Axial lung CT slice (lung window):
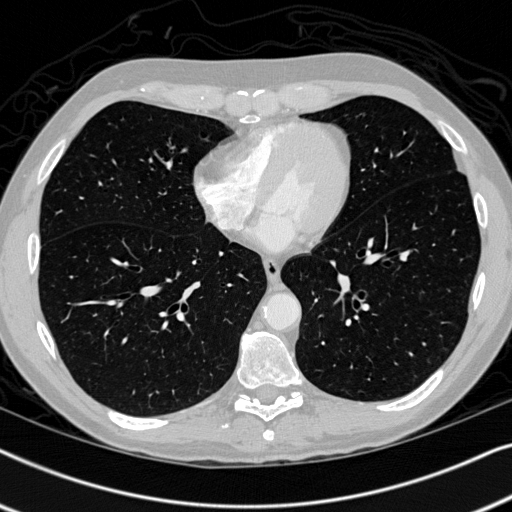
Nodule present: no